Interaction volume radius: 5 \u00c5
Interaction volume height: 10 \u00c5
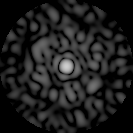
Disorder parameter: 0.8453